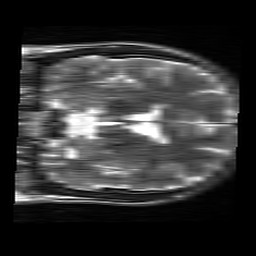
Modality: T2w
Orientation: coronal
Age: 26
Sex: male
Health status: healthy
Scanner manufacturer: siemens
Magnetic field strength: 3 T
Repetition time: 4.01 s
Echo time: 0.116 s